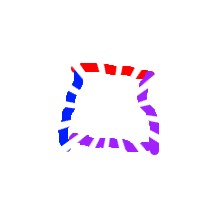
Shape: square